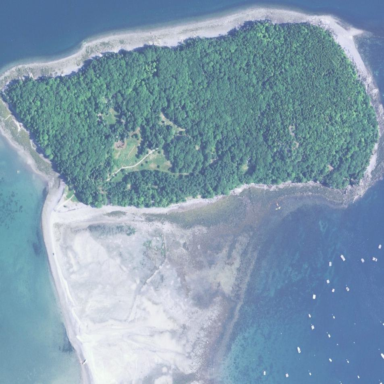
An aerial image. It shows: Islet located along the natural coastline.